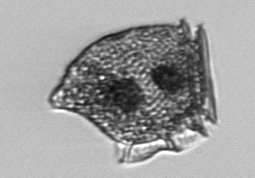
Label: Dinophysis_norvegica